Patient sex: M
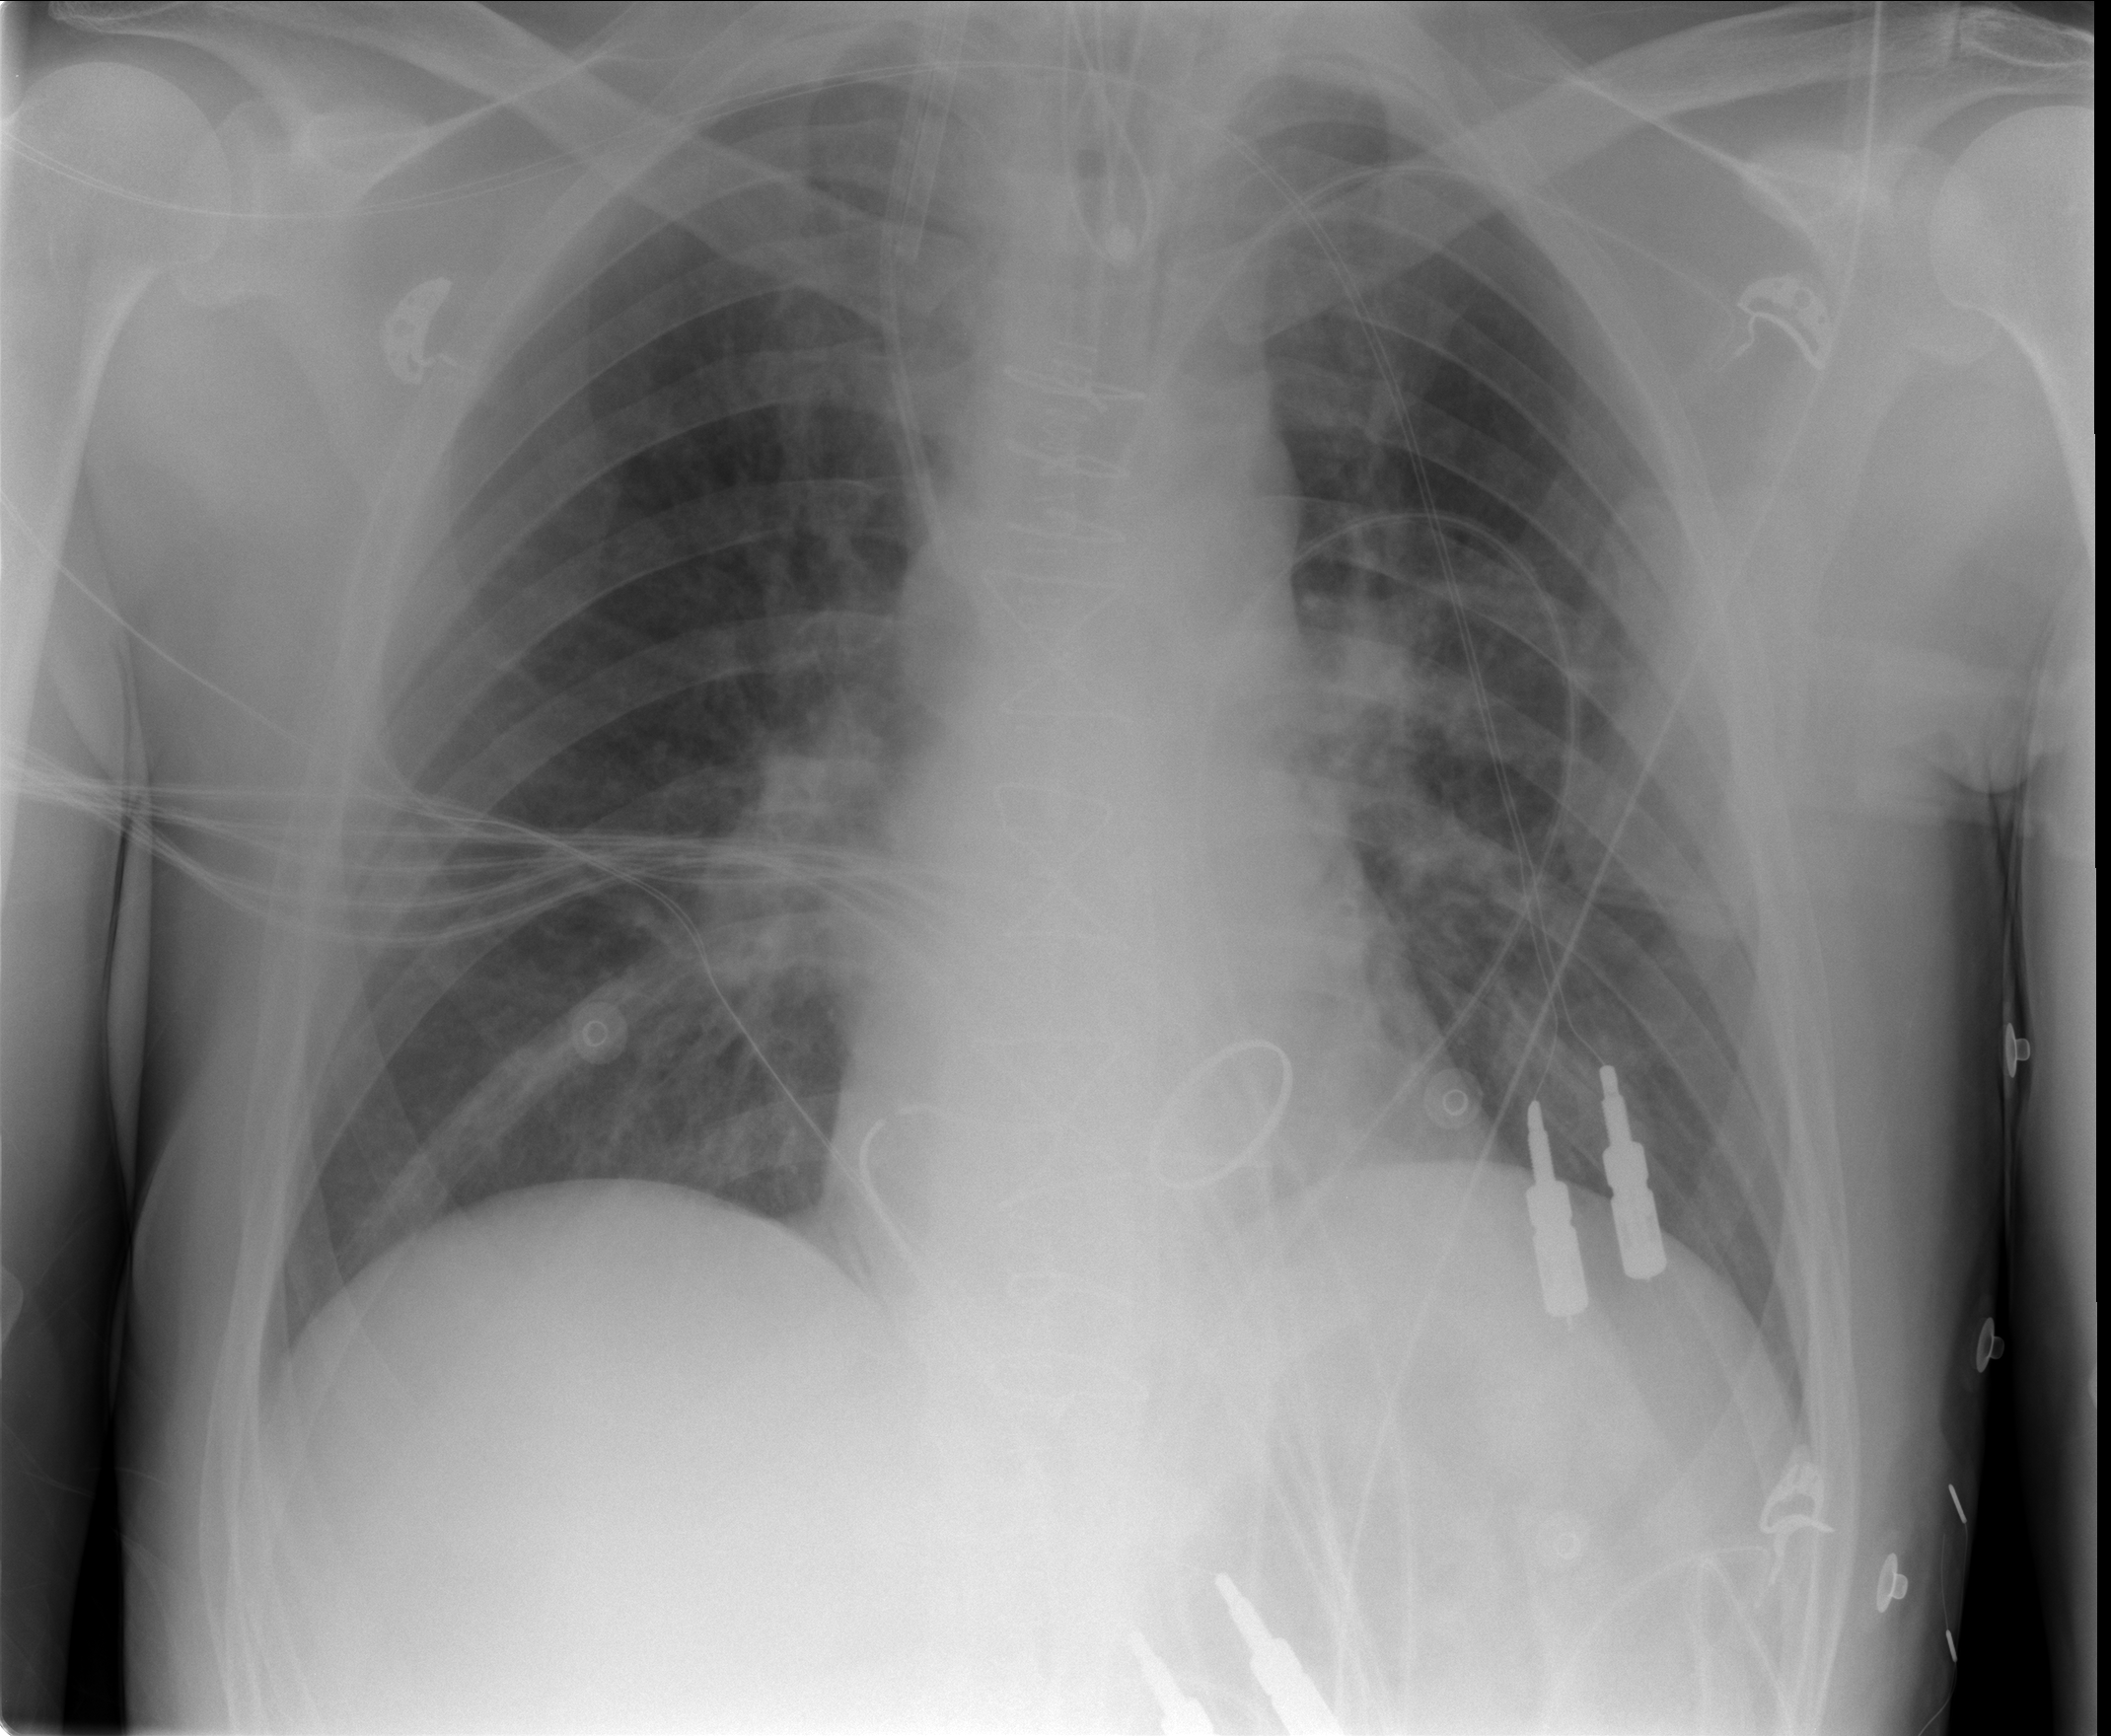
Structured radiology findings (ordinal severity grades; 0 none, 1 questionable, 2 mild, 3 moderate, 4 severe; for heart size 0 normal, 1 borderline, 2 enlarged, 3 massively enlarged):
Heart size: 0
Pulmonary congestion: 2
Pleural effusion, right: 0
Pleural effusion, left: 0
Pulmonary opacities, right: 0
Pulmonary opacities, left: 0
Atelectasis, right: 0
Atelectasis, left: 0